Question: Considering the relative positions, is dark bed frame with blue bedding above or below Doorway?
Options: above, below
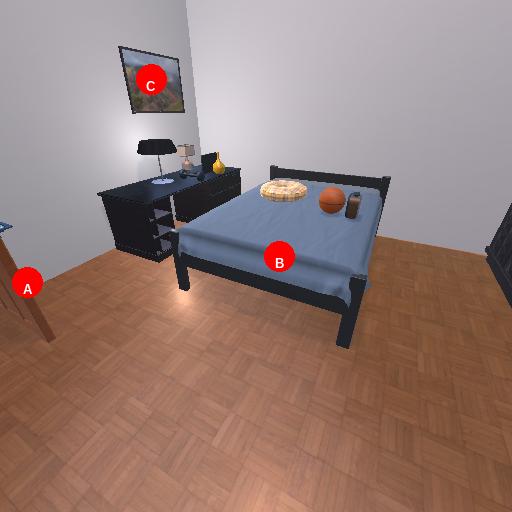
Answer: above